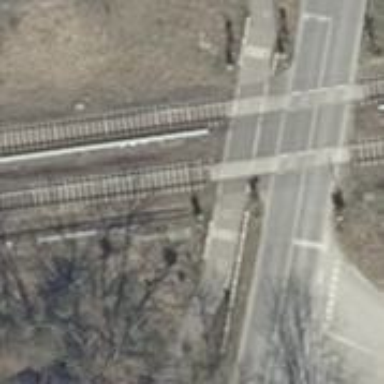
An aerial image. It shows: Railway crossing with lights and full barriers.